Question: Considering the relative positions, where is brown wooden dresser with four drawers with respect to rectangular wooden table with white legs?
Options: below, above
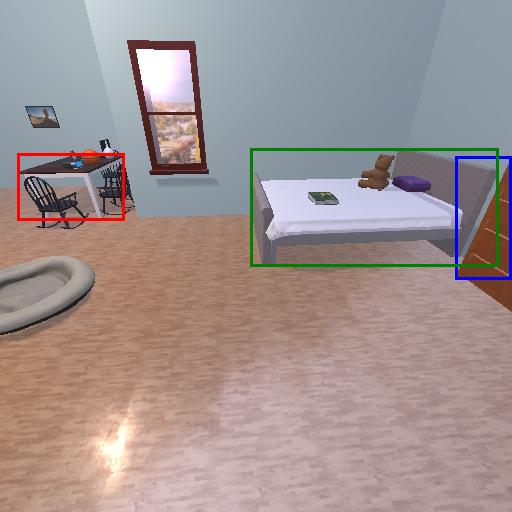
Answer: below